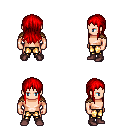
a pixel art fantasy rpg character, male body template, human, light skin, leather shoulder armor, gold greaves, red unkempt hairstyle, maroon shoes, four views (front, back, left, right), 2x2 character sprite sheet, small pixel art, hard edges, no anti-aliasing